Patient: sex F, age 68
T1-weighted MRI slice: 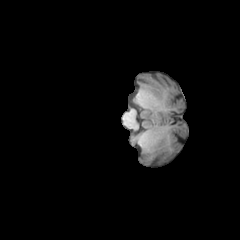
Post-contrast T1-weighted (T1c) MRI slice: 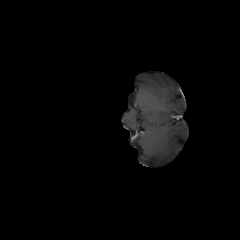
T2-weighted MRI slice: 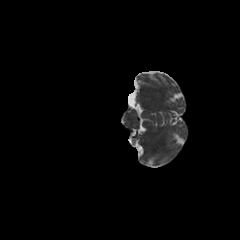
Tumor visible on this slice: no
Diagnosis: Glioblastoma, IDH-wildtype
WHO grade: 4